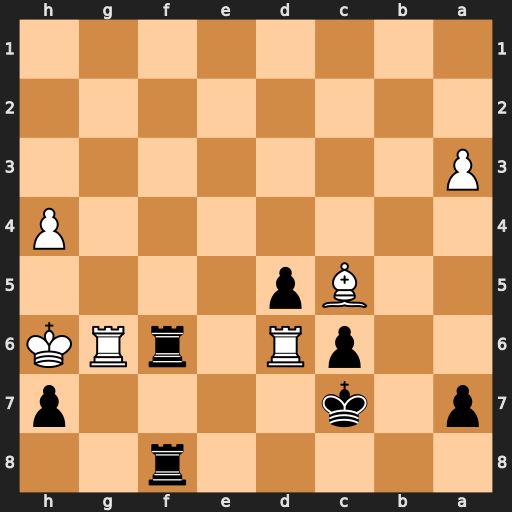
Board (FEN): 5r2/p1k4p/2pR1rRK/2Bp4/7P/P7/8/8
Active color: b
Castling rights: -
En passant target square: -
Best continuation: hxg6 Rxf6 Rxf6